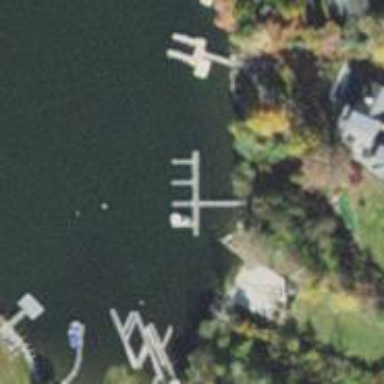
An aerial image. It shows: Man-made pier.